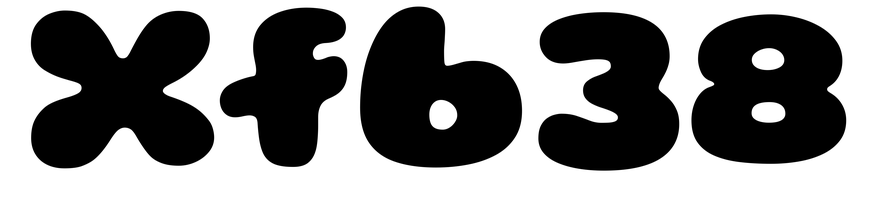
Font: Gluten_Black